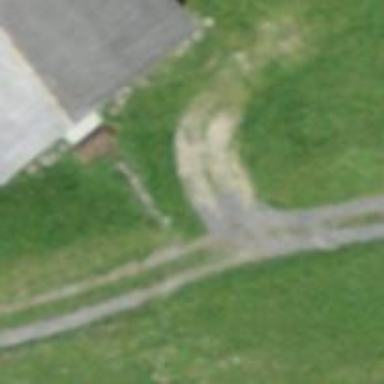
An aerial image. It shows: Unpaved track with grade2 surface.